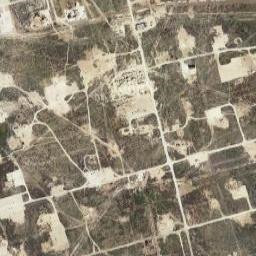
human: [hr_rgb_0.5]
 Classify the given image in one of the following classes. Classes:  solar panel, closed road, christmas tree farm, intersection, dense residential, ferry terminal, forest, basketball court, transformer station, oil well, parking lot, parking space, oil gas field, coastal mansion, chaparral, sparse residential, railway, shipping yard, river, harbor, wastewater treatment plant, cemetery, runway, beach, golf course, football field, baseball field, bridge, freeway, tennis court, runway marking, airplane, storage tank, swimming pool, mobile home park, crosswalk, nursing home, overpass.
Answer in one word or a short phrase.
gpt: oil gas field